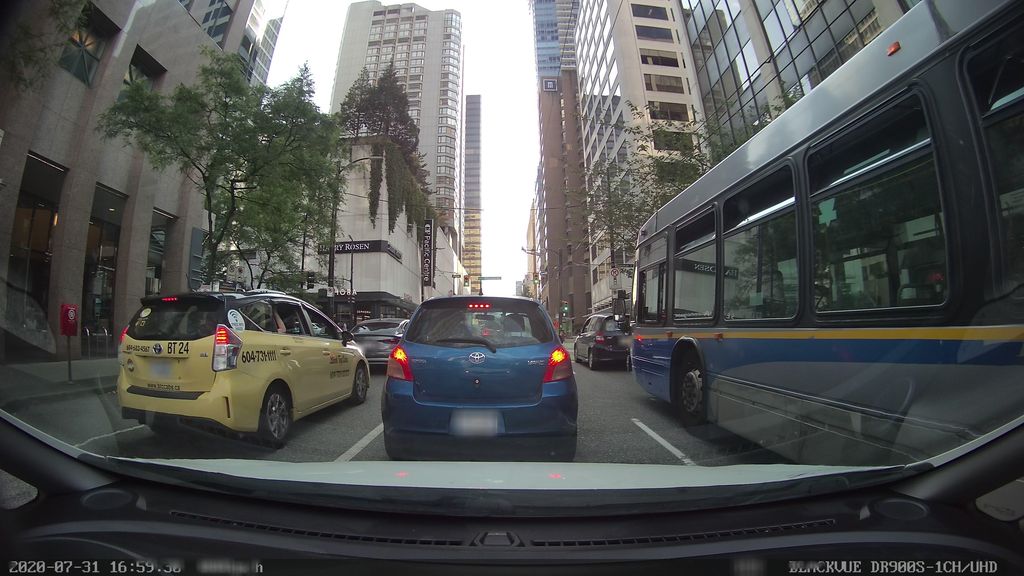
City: vancouver